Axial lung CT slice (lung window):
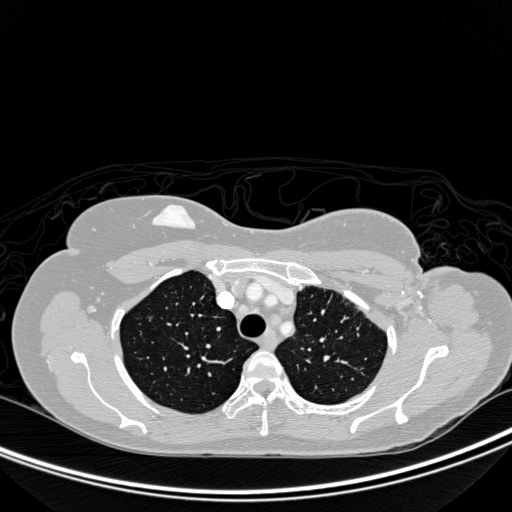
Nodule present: no